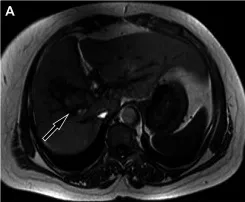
On magnetic resonance imaging (MRI), the lesion showed equal signal on both in-phase.
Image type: radiology (mri)